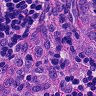
Metastatic tissue present: yes